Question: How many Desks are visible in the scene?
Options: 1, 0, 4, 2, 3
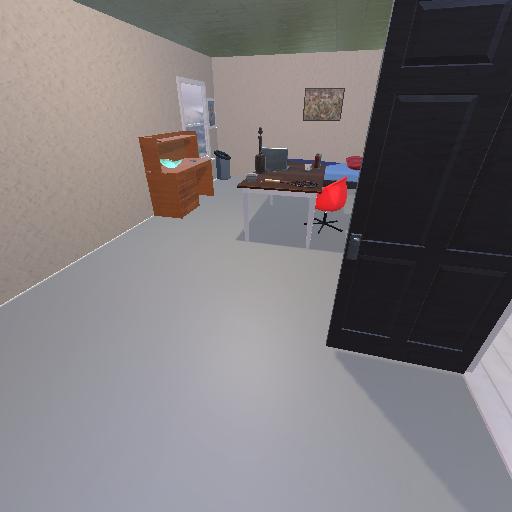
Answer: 1